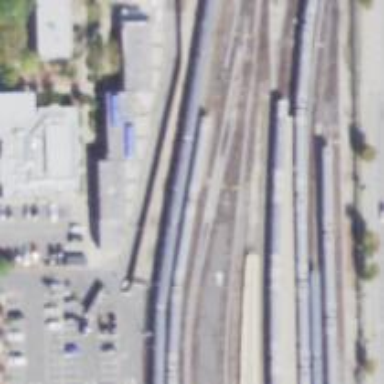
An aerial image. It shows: Electrified rail yard in service.